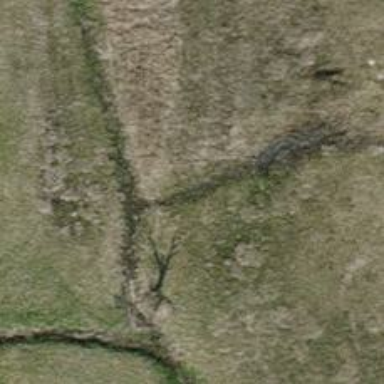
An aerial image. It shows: Ditch serving as waterway.